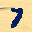
Label: 7